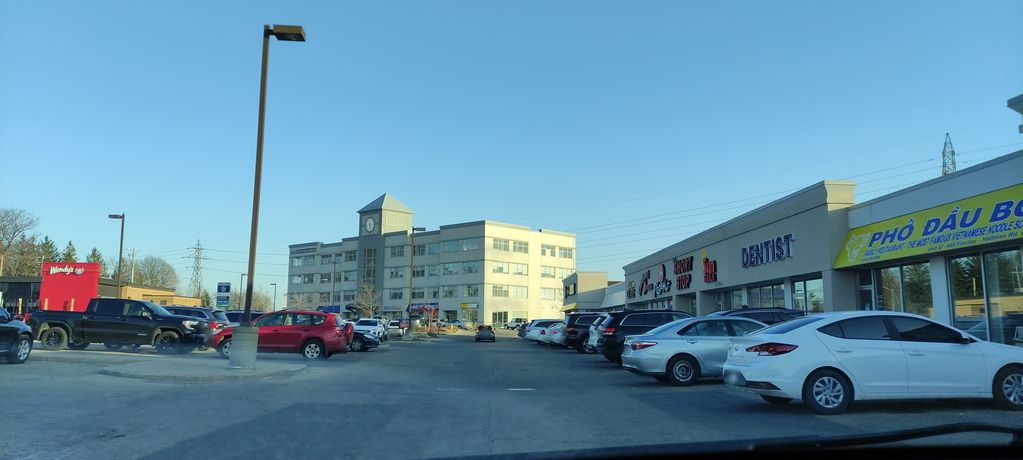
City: kitchener-waterloo